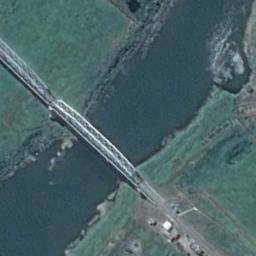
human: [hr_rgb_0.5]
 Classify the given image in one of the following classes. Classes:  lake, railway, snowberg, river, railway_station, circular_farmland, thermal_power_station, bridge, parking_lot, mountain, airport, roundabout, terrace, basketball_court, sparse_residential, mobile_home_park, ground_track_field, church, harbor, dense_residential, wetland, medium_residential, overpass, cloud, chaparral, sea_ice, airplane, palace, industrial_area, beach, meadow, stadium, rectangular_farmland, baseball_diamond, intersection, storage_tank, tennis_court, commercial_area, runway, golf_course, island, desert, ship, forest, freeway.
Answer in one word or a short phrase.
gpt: bridge